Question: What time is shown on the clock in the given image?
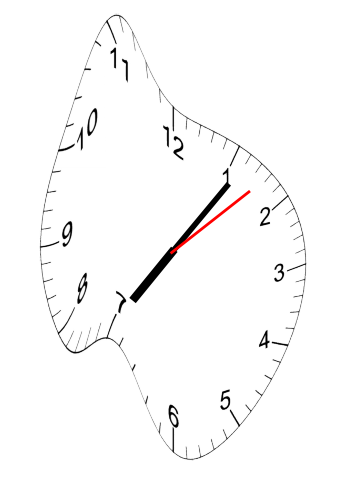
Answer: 07:06:08